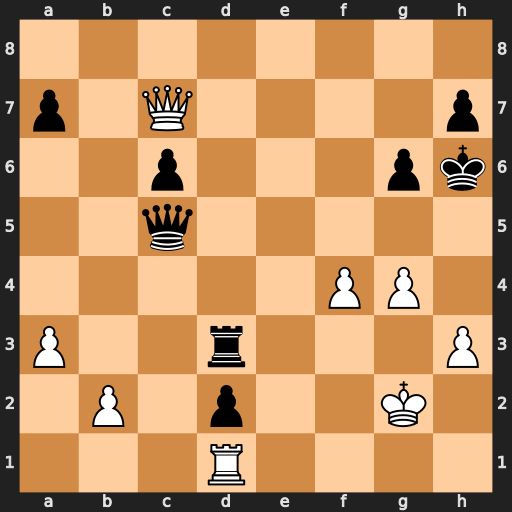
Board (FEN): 8/p1Q4p/2p3pk/2q5/5PP1/P2r3P/1P1p2K1/3R4
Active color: w
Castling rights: -
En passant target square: -
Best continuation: g5+ Qxg5+ fxg5+